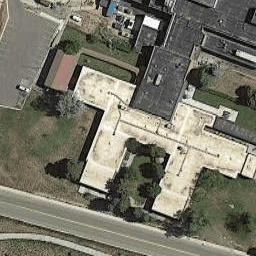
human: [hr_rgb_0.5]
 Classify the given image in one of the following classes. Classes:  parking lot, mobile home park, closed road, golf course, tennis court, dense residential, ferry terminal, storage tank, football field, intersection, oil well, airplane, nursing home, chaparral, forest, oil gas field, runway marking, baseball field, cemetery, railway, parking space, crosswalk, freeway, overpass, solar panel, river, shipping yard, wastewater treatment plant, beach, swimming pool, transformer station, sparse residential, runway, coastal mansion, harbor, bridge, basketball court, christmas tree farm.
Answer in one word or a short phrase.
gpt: nursing home